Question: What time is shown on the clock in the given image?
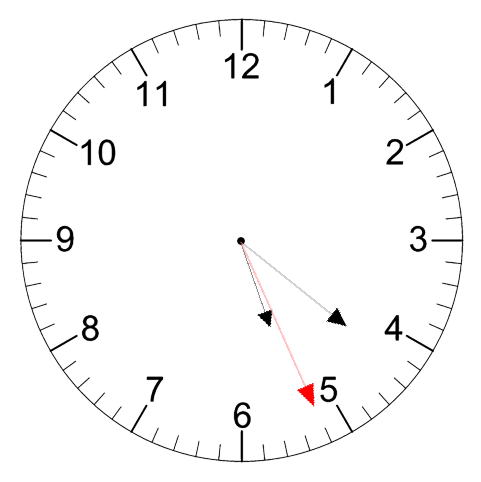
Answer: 05:21:26